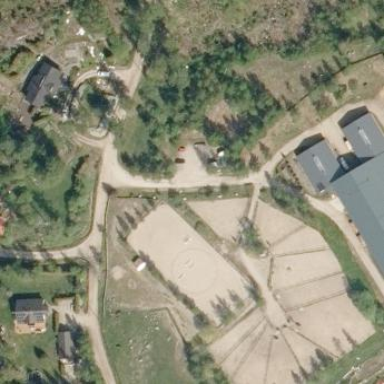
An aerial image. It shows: Fence enclosing area designated for equestrian sports and horse riding leisure activities.